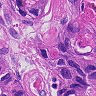
Metastatic tissue present: yes